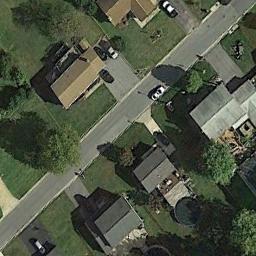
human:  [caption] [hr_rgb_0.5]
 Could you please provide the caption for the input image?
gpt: The houses in the medium - sized residential area are arranged irregularly .

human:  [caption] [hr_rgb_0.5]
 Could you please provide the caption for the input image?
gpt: The medium residential is on the grass next to the road .

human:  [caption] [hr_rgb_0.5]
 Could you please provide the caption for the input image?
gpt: Many buildings of different shapes are in medium residential area .

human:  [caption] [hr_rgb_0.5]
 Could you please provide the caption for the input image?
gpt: The medium residential area has some houses and trees on the grass and a road goes through the medium residential area .

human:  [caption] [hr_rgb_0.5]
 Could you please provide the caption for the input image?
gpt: There are some buildings on green lawns on the medium residential area .